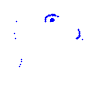
Particle: proton